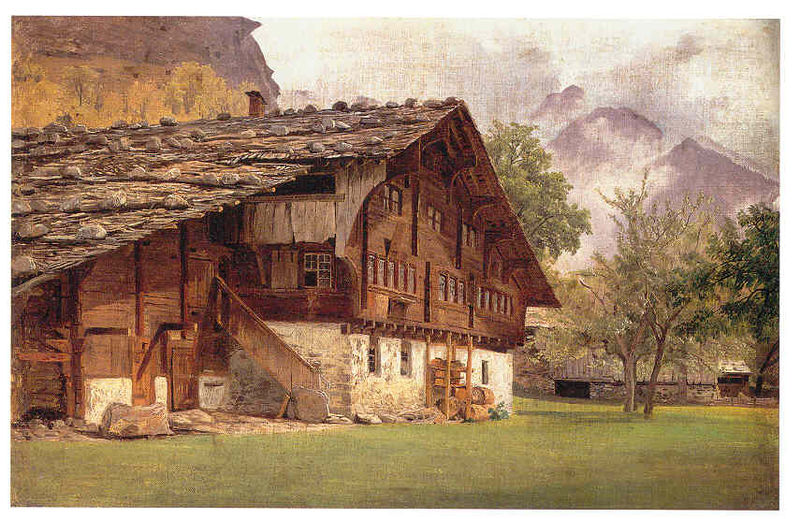
Titel: Bauernhaus in den Alpen
Künstler: Johann Wilhelm Schirmer
Standort: Karlsruhe
Institution: Staatliche Kunsthalle Karlsruhe
Schlagwörter: baum, berg, blätter, felsen, gemälde, himmel, schatten, weiß, wolken, bäume, grün, landschaft, äste, braun, fenster, holz, stroh, tür, dach, gebäude, gras, haus, rasen, wiese, zaun, alt, stein, steine, öl, feld, weide, hütte, land, bauern, kamin, schornstein, schuppen, garten, balkon, fassade, berge, fels, flächen, gebirge, dorf, giebel, mauer, nebel, bauernhof, herbst, hof, idylle, treppe, balken, stimmung, bauer, scheune, strohdach, bayern, alpen, fass, thoma, bauernhaus, stall, obstbäume, fachwerk, gehöft, freitreppe, stapel, fässer, vordach, tirol, obstbaum, berghütte, holzhaus, schindeln, schindel, schindeldach, tonne, obstgarten, first, reed, hans thoma, stiege, scheine, bergbauer, schieferdach, huas, almhütte, gbeirge, klotz, apfelbäume, dachüberstand, bauernaus, schuene, bergbauernhaus, tirolerhof, fallobstwiese, eulentier